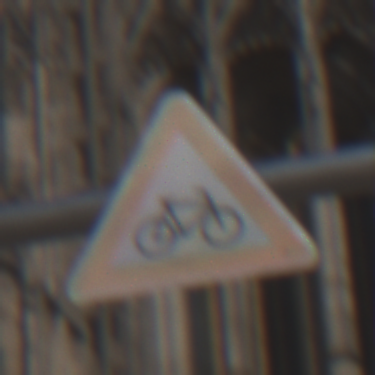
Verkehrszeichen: RadverkehrLinks
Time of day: MorningAfternoon
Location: Outdoor (Urban)
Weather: Clear
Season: NotSpecified
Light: Natural